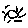
Label: sun